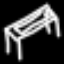
Label: bed